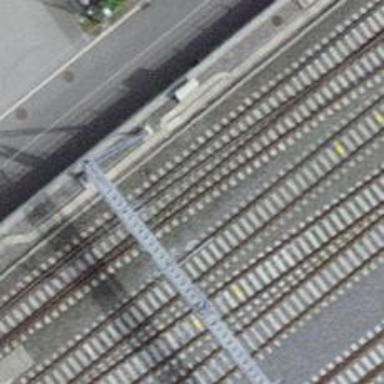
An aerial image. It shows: Single-track electrified railway siding with contact line for service.